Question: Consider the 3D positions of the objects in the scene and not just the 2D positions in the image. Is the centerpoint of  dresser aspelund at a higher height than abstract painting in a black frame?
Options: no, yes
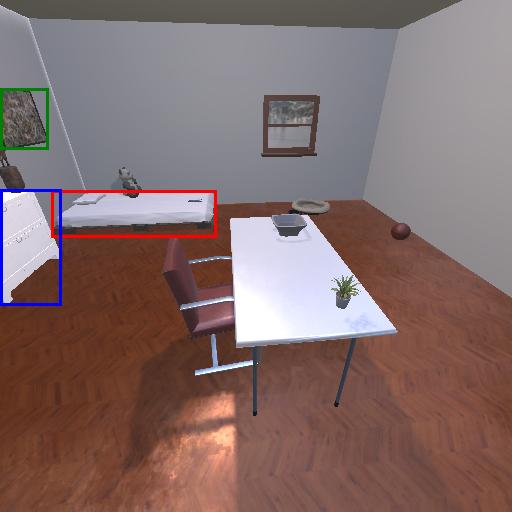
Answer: no